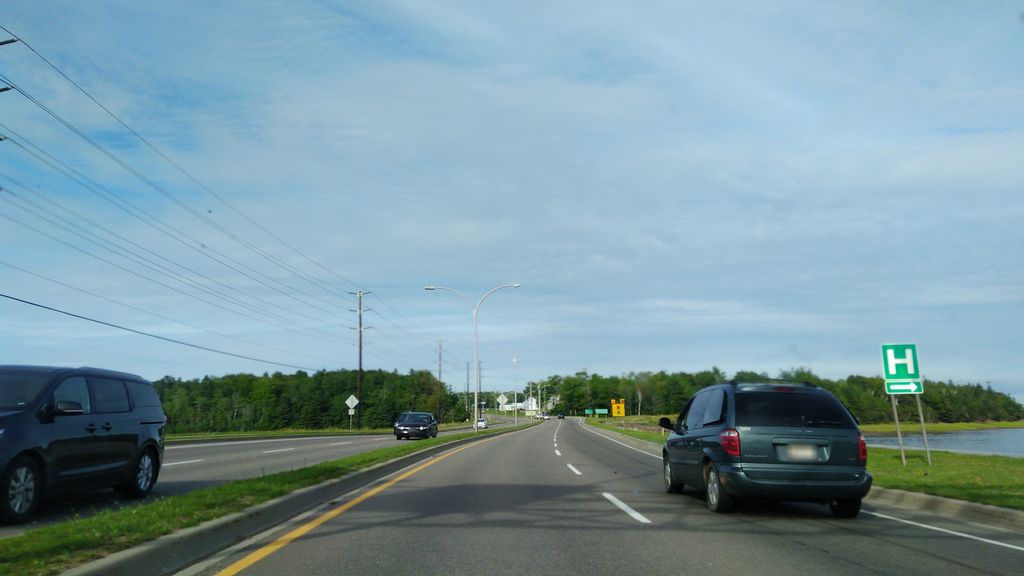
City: charlottetown